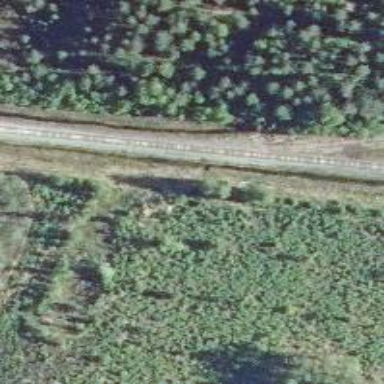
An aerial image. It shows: Railway track classified as Class A.